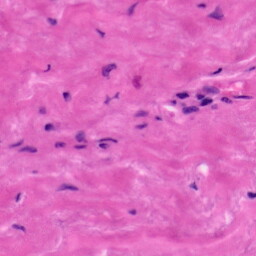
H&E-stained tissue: Tonsil